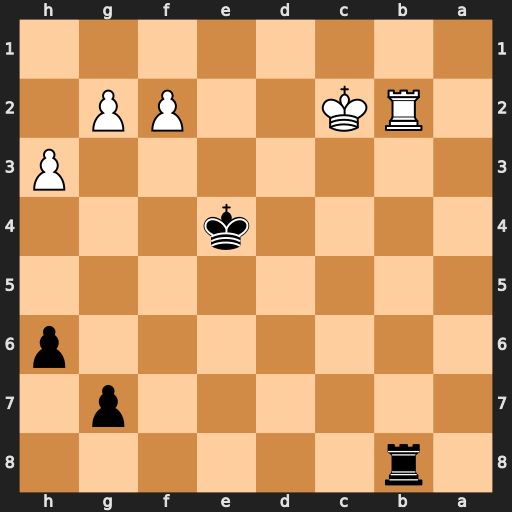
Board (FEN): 1r6/6p1/7p/8/4k3/7P/1RK2PP1/8
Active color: b
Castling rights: -
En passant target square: -
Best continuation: Rxb2+ Kxb2 Kd3